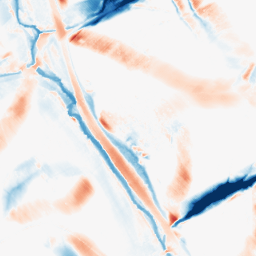
Category: morphological
Decomposition family: morphological_diamond
Decomposition parameters: operation: average
radius: 20
Upsampling method: bilinear
Upsampling parameters: scale: 4
Upsampling scale: 4